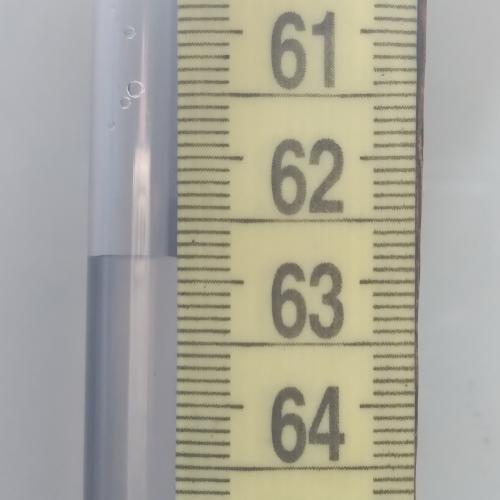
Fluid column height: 62.8 cm